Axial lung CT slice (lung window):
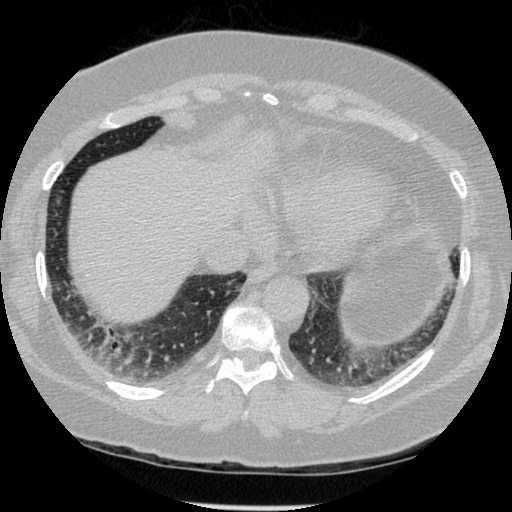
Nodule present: no